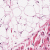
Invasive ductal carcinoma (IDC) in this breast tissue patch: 0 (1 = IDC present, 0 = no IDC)